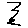
Label: zigzag